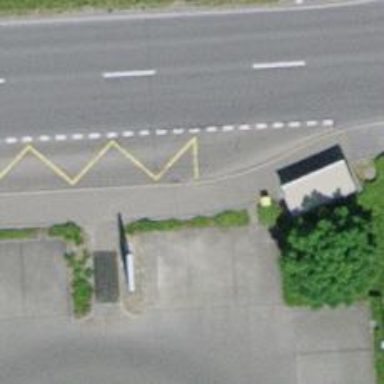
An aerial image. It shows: Platform with shelter for public transport.